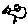
Label: bird